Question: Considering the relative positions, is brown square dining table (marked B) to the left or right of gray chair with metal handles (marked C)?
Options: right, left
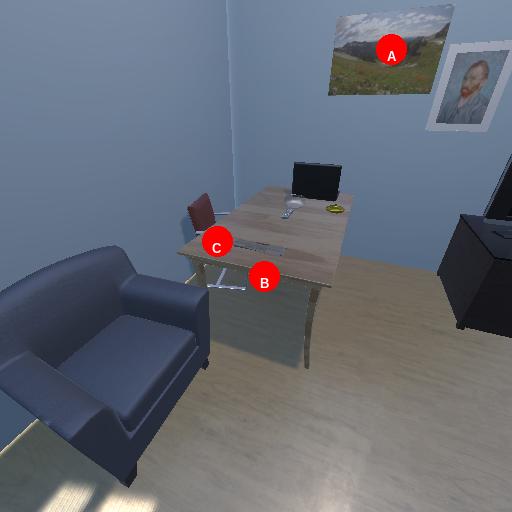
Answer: right